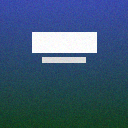
Screen state: on